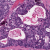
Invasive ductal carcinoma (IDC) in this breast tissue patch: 0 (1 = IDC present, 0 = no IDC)